Question: I have a versioned .cpp file and I want to see who wrote a certain line of code so I used the Tortoise SVN blame option. But when it open the file, this what it displayed:

Has anyone ever encountered this problem?
P.S.
I'm using Tortoise SVN 1.8.1
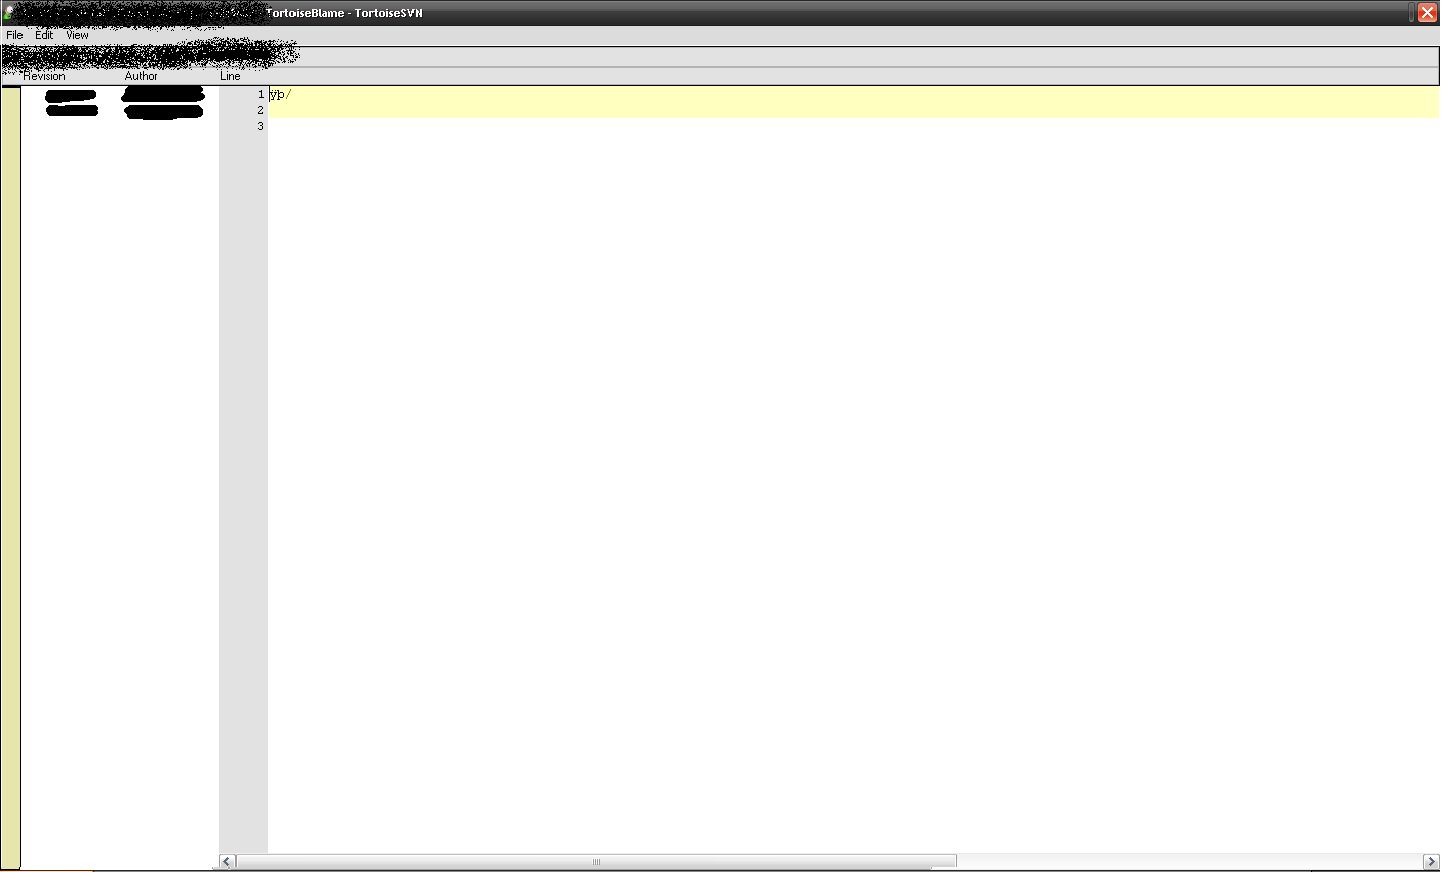
Answer: Judging by the first two characters, that file is in UTF-16LE, and at least a year ago, <URL>.
As far as I'm aware, there are only really two options:
1. Recompile SVN (and TortoiseSVN) with that patch included (note that TortoiseSVN might require further changes to display everything properly)
2. If your compilers allow you to do so, stop using UTF-16 and switch to UTF-8 (however, any changes made before that switch will not be blamed correctly, since the conversion from UTF-16 to UTF-8 changes too much in the binary representation)
Option 2 is generally preferable since it also helps anyone else using your repository, but you may need to change other things to get your cmopiler to behave properly (in case it doesn't realize it's dealing with UTF-8, which may cause problems if it has to convert to UTF-16 on Windows)